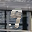
Label: 9